Field crop: maize
Growth stage: 2
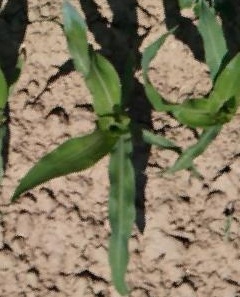
Species: maize